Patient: sex F, age 46
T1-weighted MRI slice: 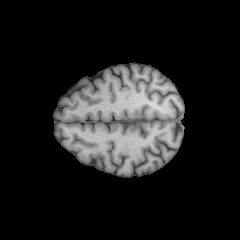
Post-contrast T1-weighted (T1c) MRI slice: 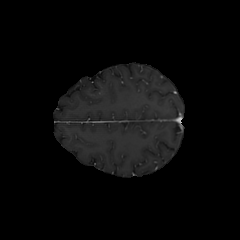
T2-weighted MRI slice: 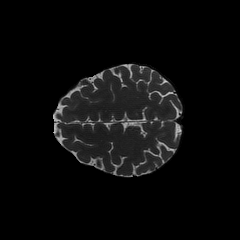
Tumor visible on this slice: no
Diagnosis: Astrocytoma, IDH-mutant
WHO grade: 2